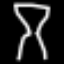
Label: hourglass